Question: I try to send HTTP request from my Iphone to local server that run on my local network (behind a router).
I forwarded the port on my router as follow:
HTTP request is :
'''
NSMutableURLRequest * request = [NSMutableURLRequest requestWithURL:[NSURL URLWithString:@"http://213.57.x.x:8080/OurDogsServerV2/DoggizzMain"] cachePolicy:NSURLRequestUseProtocolCachePolicy timeoutInterval:20];
[request setHTTPMethod:@"POST"];
[request setValue:@"application/json" forHTTPHeaderField:@"Content-Type"];
[request setAllowsCellularAccess:YES];
'''
Over Wifi everything is working fine but I want to test 3G network (for end user).
I set a break point on doPost at my server (Apachi) so I don't think its time interval problem because I don't even get to my BP.
(I disabled my firewall).
I tried to change the url to 'http://213.57.x.x:8080/localhost:8080/OurDogsServerV2/' and some other combinations.
Can somebody suggest what else can I try?
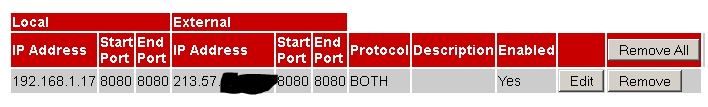
Answer: It was totally my fault. In the options of my router I did disable the but I didn't notice the apply button in the bottom (I think I assumed that apply button for port forwarding will include that option).